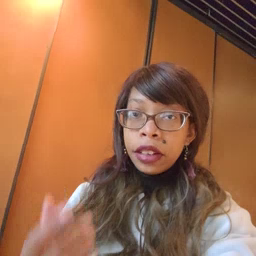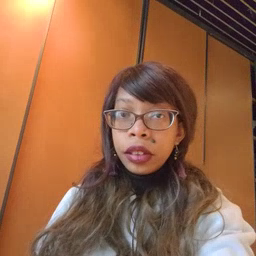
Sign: frog